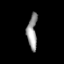
Tissue: prostate
Cell type: Fibroblasts
Senescence score: 0.7093
Nuclear area (px): 338
Mean DAPI intensity: 151.92